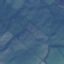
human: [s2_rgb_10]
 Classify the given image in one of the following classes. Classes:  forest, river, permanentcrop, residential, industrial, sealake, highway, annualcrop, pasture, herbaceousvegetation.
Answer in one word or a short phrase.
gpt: Pasture